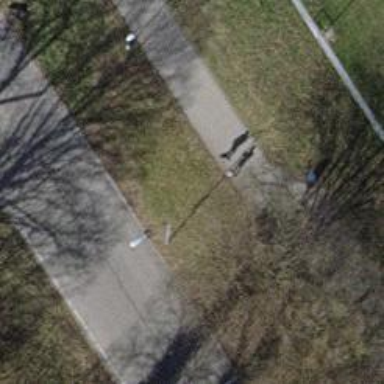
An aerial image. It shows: Brown bench in the vicinity.